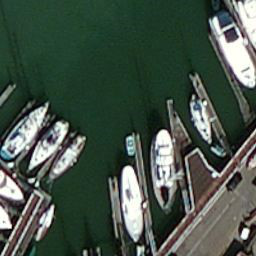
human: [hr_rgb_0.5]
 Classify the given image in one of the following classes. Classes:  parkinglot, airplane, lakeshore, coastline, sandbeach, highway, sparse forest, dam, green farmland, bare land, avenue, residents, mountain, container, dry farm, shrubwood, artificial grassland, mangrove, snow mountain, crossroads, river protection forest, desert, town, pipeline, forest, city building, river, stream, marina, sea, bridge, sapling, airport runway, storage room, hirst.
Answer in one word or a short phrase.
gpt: marina